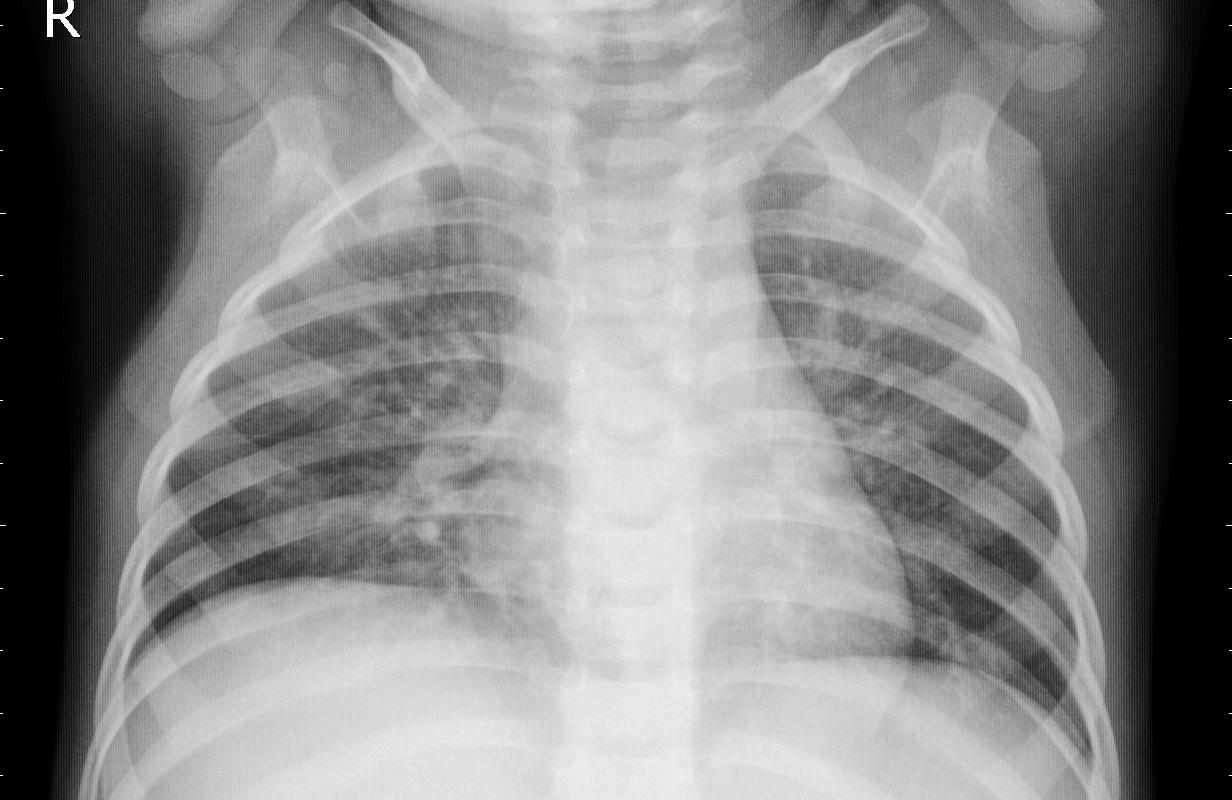
Diagnosis: PNEUMONIA